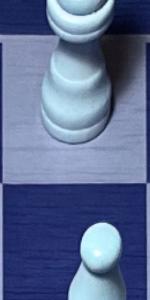
Label: Empty